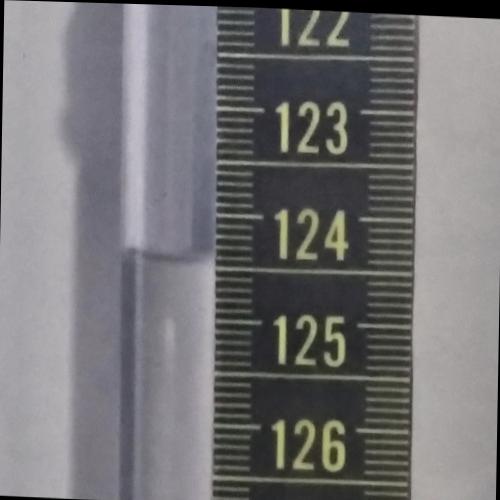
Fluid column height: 124.4 cm